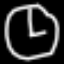
Label: clock